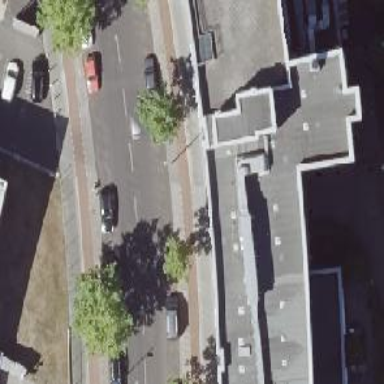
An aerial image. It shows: Residential road with asphalt surface and lane markings. The road has sidewalks on both sides and cycle track. There is parking lane on the right side.